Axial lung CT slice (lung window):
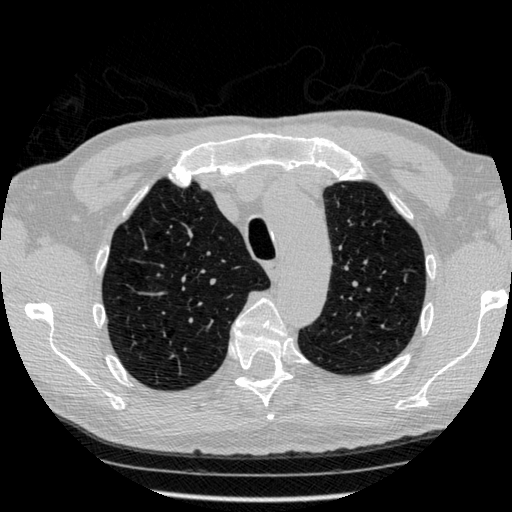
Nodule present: no